The plot shows how the frequency content of a rotor-rig vibration signal evolves over time (STFT spectrogram). Based on the visible evidence, which rotor condition applies: normal, misalignment, unbalance, looseness?
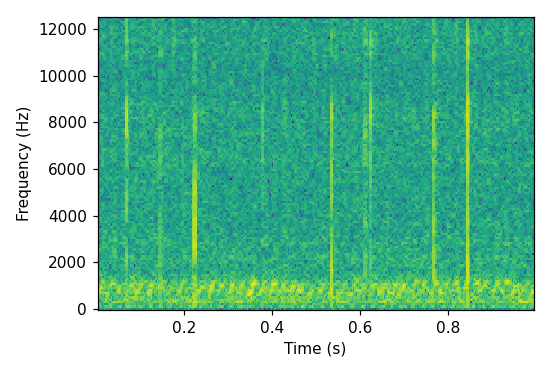
Answer: unbalance